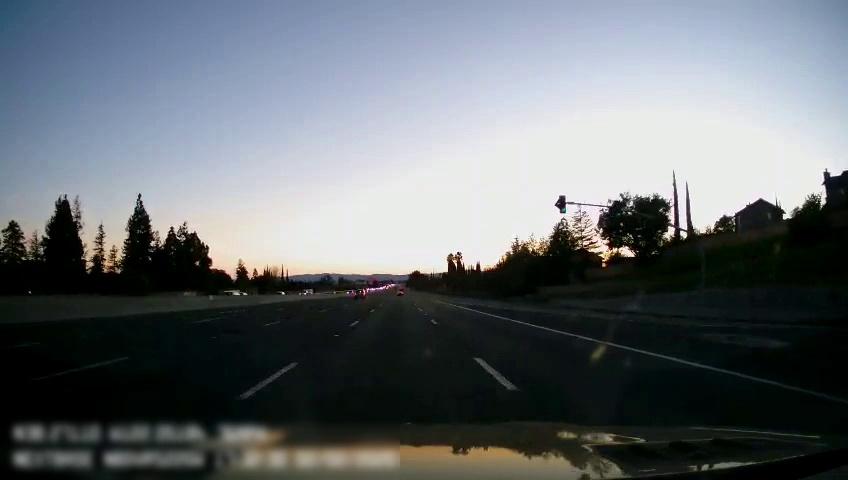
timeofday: Day
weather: Sunny
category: Drivable Space
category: Vehicles | SUV
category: Vehicles | Car
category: Vehicles | SUV
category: Vehicles | Car
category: Vehicles | Truck
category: Lanes | Current Lane
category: Lanes | Alternate Lane
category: Lanes | Alternate Lane
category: Lanes | Current Lane
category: Lanes | Alternate Lane
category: Lanes | Alternate Lane
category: Traffic | Lights